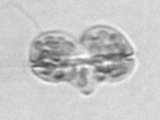
Label: Karenia